Question: I try to generate some text information in TCPDF using writeHTML method. But TCPDF sometimes creates extra blank page after automatic pagebreak inside table structure (I use table associated tags to format text positions).
Bug example screenshot:

UPDATE: Here is the simplified code example:
'''
<?php
$pdf = new TCPDF('P', 'mm', 'A4', true, 'UTF-8', false);
$pdf->setPrintHeader(false);
$pdf->setPrintFooter(false);
$pdf->SetMargins('20', '20', '15');
$pdf->SetAutoPageBreak(true, '25');
$pdf->SetFont('freeserif', '', 11);
$pdf->AddPage();
$tagvs = array(
'p' => array(0 => array('h' => 0, 'n' => 0), 1 => array('h' => 1, 'n' => 1)),
'ul' => array(0 => array('h' => 0.0001, 'n' => 1), 1 => array('h' => 1, 'n' => 1)),
'ol' => array(0 => array('h' => 0.0001, 'n' => 1), 1 => array('h' => 1, 'n' => 1)),
'div' => array(0 => array('h' => 0.0001, 'n' => 1), 1 => array('h' => 0.0001, 'n' => 1)),
'hr' => array(0 => array('h' => 0.0001, 'n' => 1), 1 => array('h' => 0.0001, 'n' => 1)),
);
$pdf->setHtmlVSpace($tagvs);
$html = '<p>Some Content</p><table><tbody><tr><td>Some content</td><td>Some content</td></tr>';
//READ NEXT LINE PLEASE
$html .= '<tr><td>BEFORE THIS TR COULD BE BLANK PAGE IN GENERATED PDF</td><td>IT DEPENDS OF TABLE CONTENT LENGTH</td></tr>';
//READ PREVIOUS LINE PLEASE
$html .= '<tr><td>Some content</td><td>Some content</td></tr></tbody></table><p>Some Content</p><p>Some Content</p>';
$pdf->writeHTML($html, true, false, true, false, '');
$pdf->Output('document.pdf', 'I');
?>
'''
UPDATE: More demonstrative screenshot:
<URL>
How can I avoid it? Many thanks!
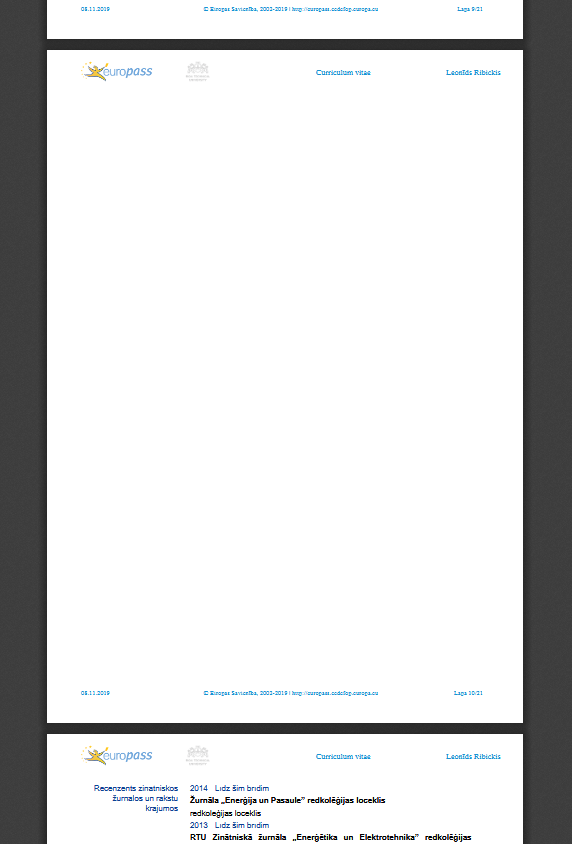
Answer: It looks like adding 'style="page-break-inside: avoid;"' to the last tag of table cell contents fixes the problem.
'''
<td>
<span>Some content here</span>
<p>Another content</p>
<div>One more content</div>
<p style="page-break-inside: avoid;">Such tag does the thing!</p>
</td>
'''